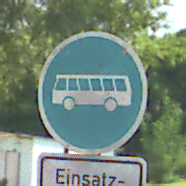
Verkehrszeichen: Busssonderstreifen
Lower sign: BesondereFahrzeugeUndTransportgueter3
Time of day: MorningAfternoon
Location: Outdoor (Urban)
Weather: PartlyCloudy
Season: NotSpecified
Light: Natural